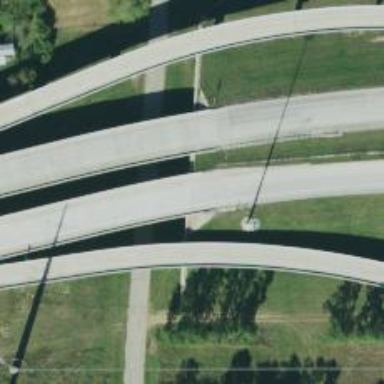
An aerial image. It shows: Bridge over motorway.